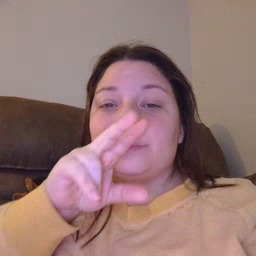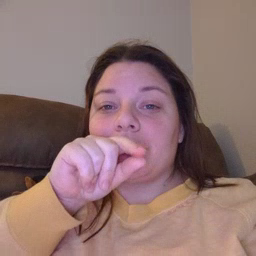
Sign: bird